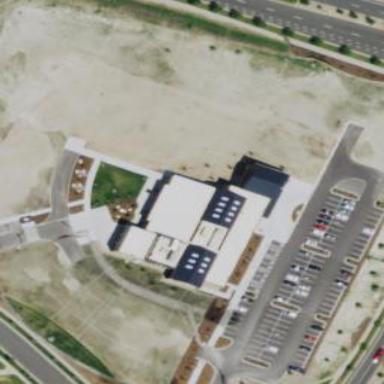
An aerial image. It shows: Building that houses fitness center.